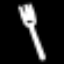
Label: fork